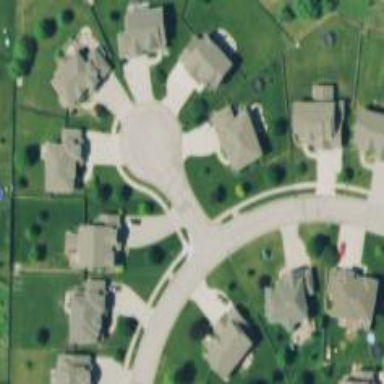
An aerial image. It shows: Residential road.